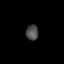
Tissue: lung
Cell type: Endothelial cells
Senescence score: 0.5512
Nuclear area (px): 187
Mean DAPI intensity: 76.128